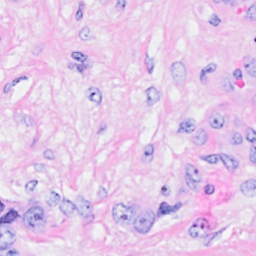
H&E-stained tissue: Breast